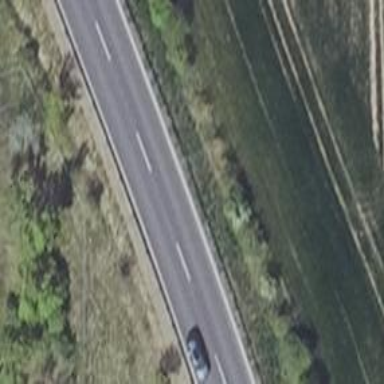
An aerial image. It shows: Asphalt motorway of trunk classification.